Question: I am trying to generate using the TFS NuGetter. I am using the NuGetterMultiPkgBuildVersionedTemplate20.xaml for this. I can generate one package successfully but am having trouble in specifying multiple nuspec files.
Using the following definition sample from <URL> I can successfully generate one package.

How can I specify multiple nuspec files so that it generates multiple nuget packages?
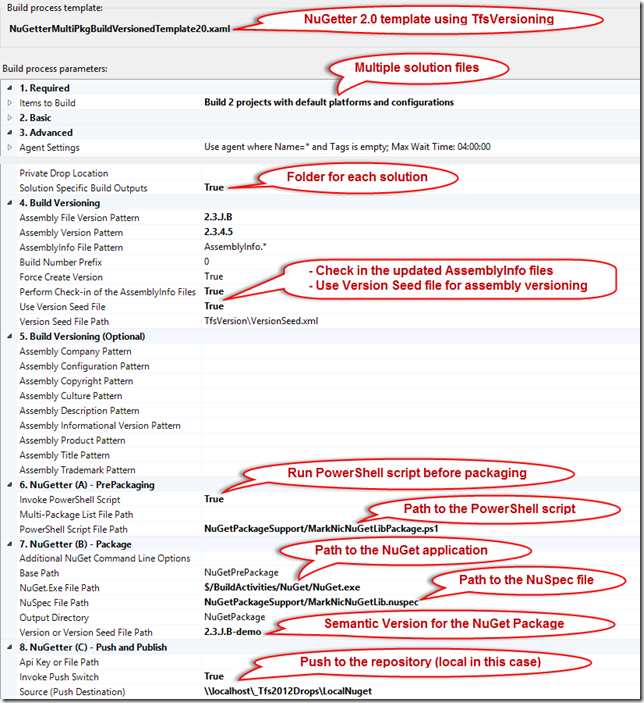
Answer: Multiple package list needs to be provided in a separate file and file needs to be mentioned in the following section in
Format of the file can be like this -
'''
<?xml version="1.0"?>
<NuGetterPackages>
<NuGetterPackage name="Sample1">
<NuSpecFilePath>NuGetPrePackage\Sample1.nuspec</NuSpecFilePath>
<BasePath>NuGetPrePackage</BasePath>
<InvokePowerShell>True</InvokePowerShell>
<PowerShellScriptPath>Powershell\Sample1\PrePackage.ps1</PowerShellScriptPath>
<InvokePush>True</InvokePush>
<OutputDirectory>NuGetPackage</OutputDirectory>
<PushDestination>D:\Drops\PackageRepository\MySite\Test</PushDestination>
<Version>4.0.j.b</Version>
</NuGetterPackage>
<NuGetterPackage name="Sample2">
<NuSpecFilePath>NuGetPrePackage\Sample2.nuspec</NuSpecFilePath>
<BasePath>NuGetPrePackage</BasePath>
<InvokePowerShell>True</InvokePowerShell>
<PowerShellScriptPath>Powershell\Sample2\PrePackage.ps1</PowerShellScriptPath>
<InvokePush>True</InvokePush>
<OutputDirectory>NuGetPackage</OutputDirectory>
<PushDestination>D:\Drops\PackageRepository\MySite\Test</PushDestination>
<Version>4.2.j.b</Version>
</NuGetterPackage>
</NuGetterPackages>
'''
Following screenshot from the documentation explains different options nicely.